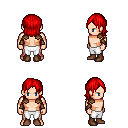
a pixel art fantasy rpg character, male body template, human, light skin, leather shoulder armor, white pants, red long bangs hairstyle, cloth bracers, brown shoes, four views (front, back, left, right), 2x2 character sprite sheet, small pixel art, hard edges, no anti-aliasing